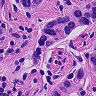
Metastatic tissue present: yes